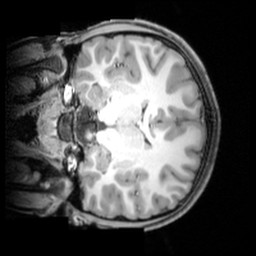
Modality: T1w
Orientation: coronal
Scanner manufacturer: siemens
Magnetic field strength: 3 T
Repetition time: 1.9 s
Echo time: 0.00397 s